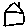
Label: house